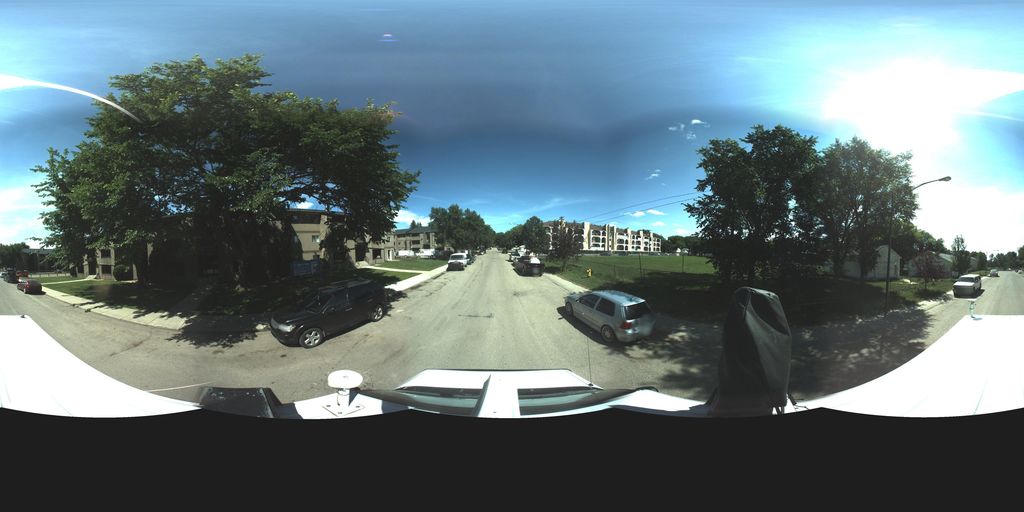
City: saskatoon